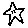
Label: star